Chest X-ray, PA view. Patient: 38 years old, sex M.
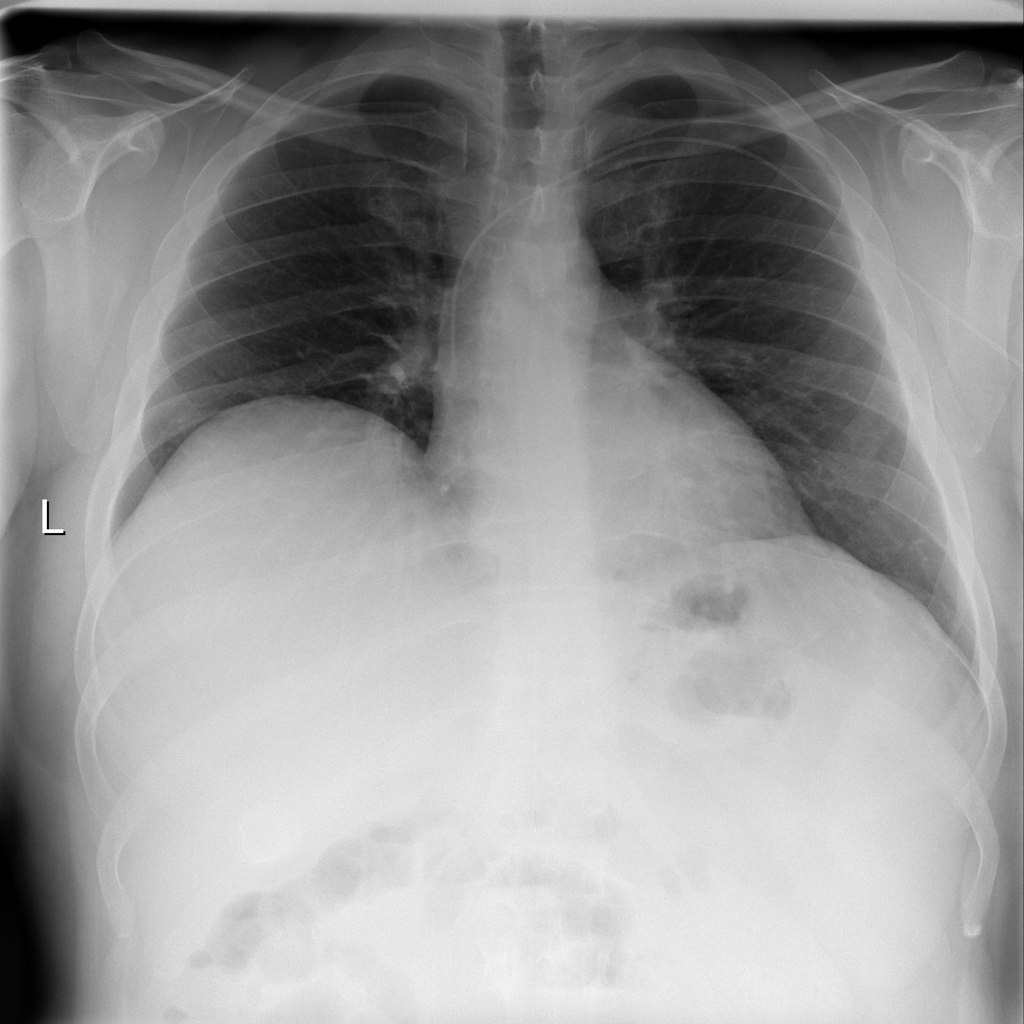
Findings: No Finding